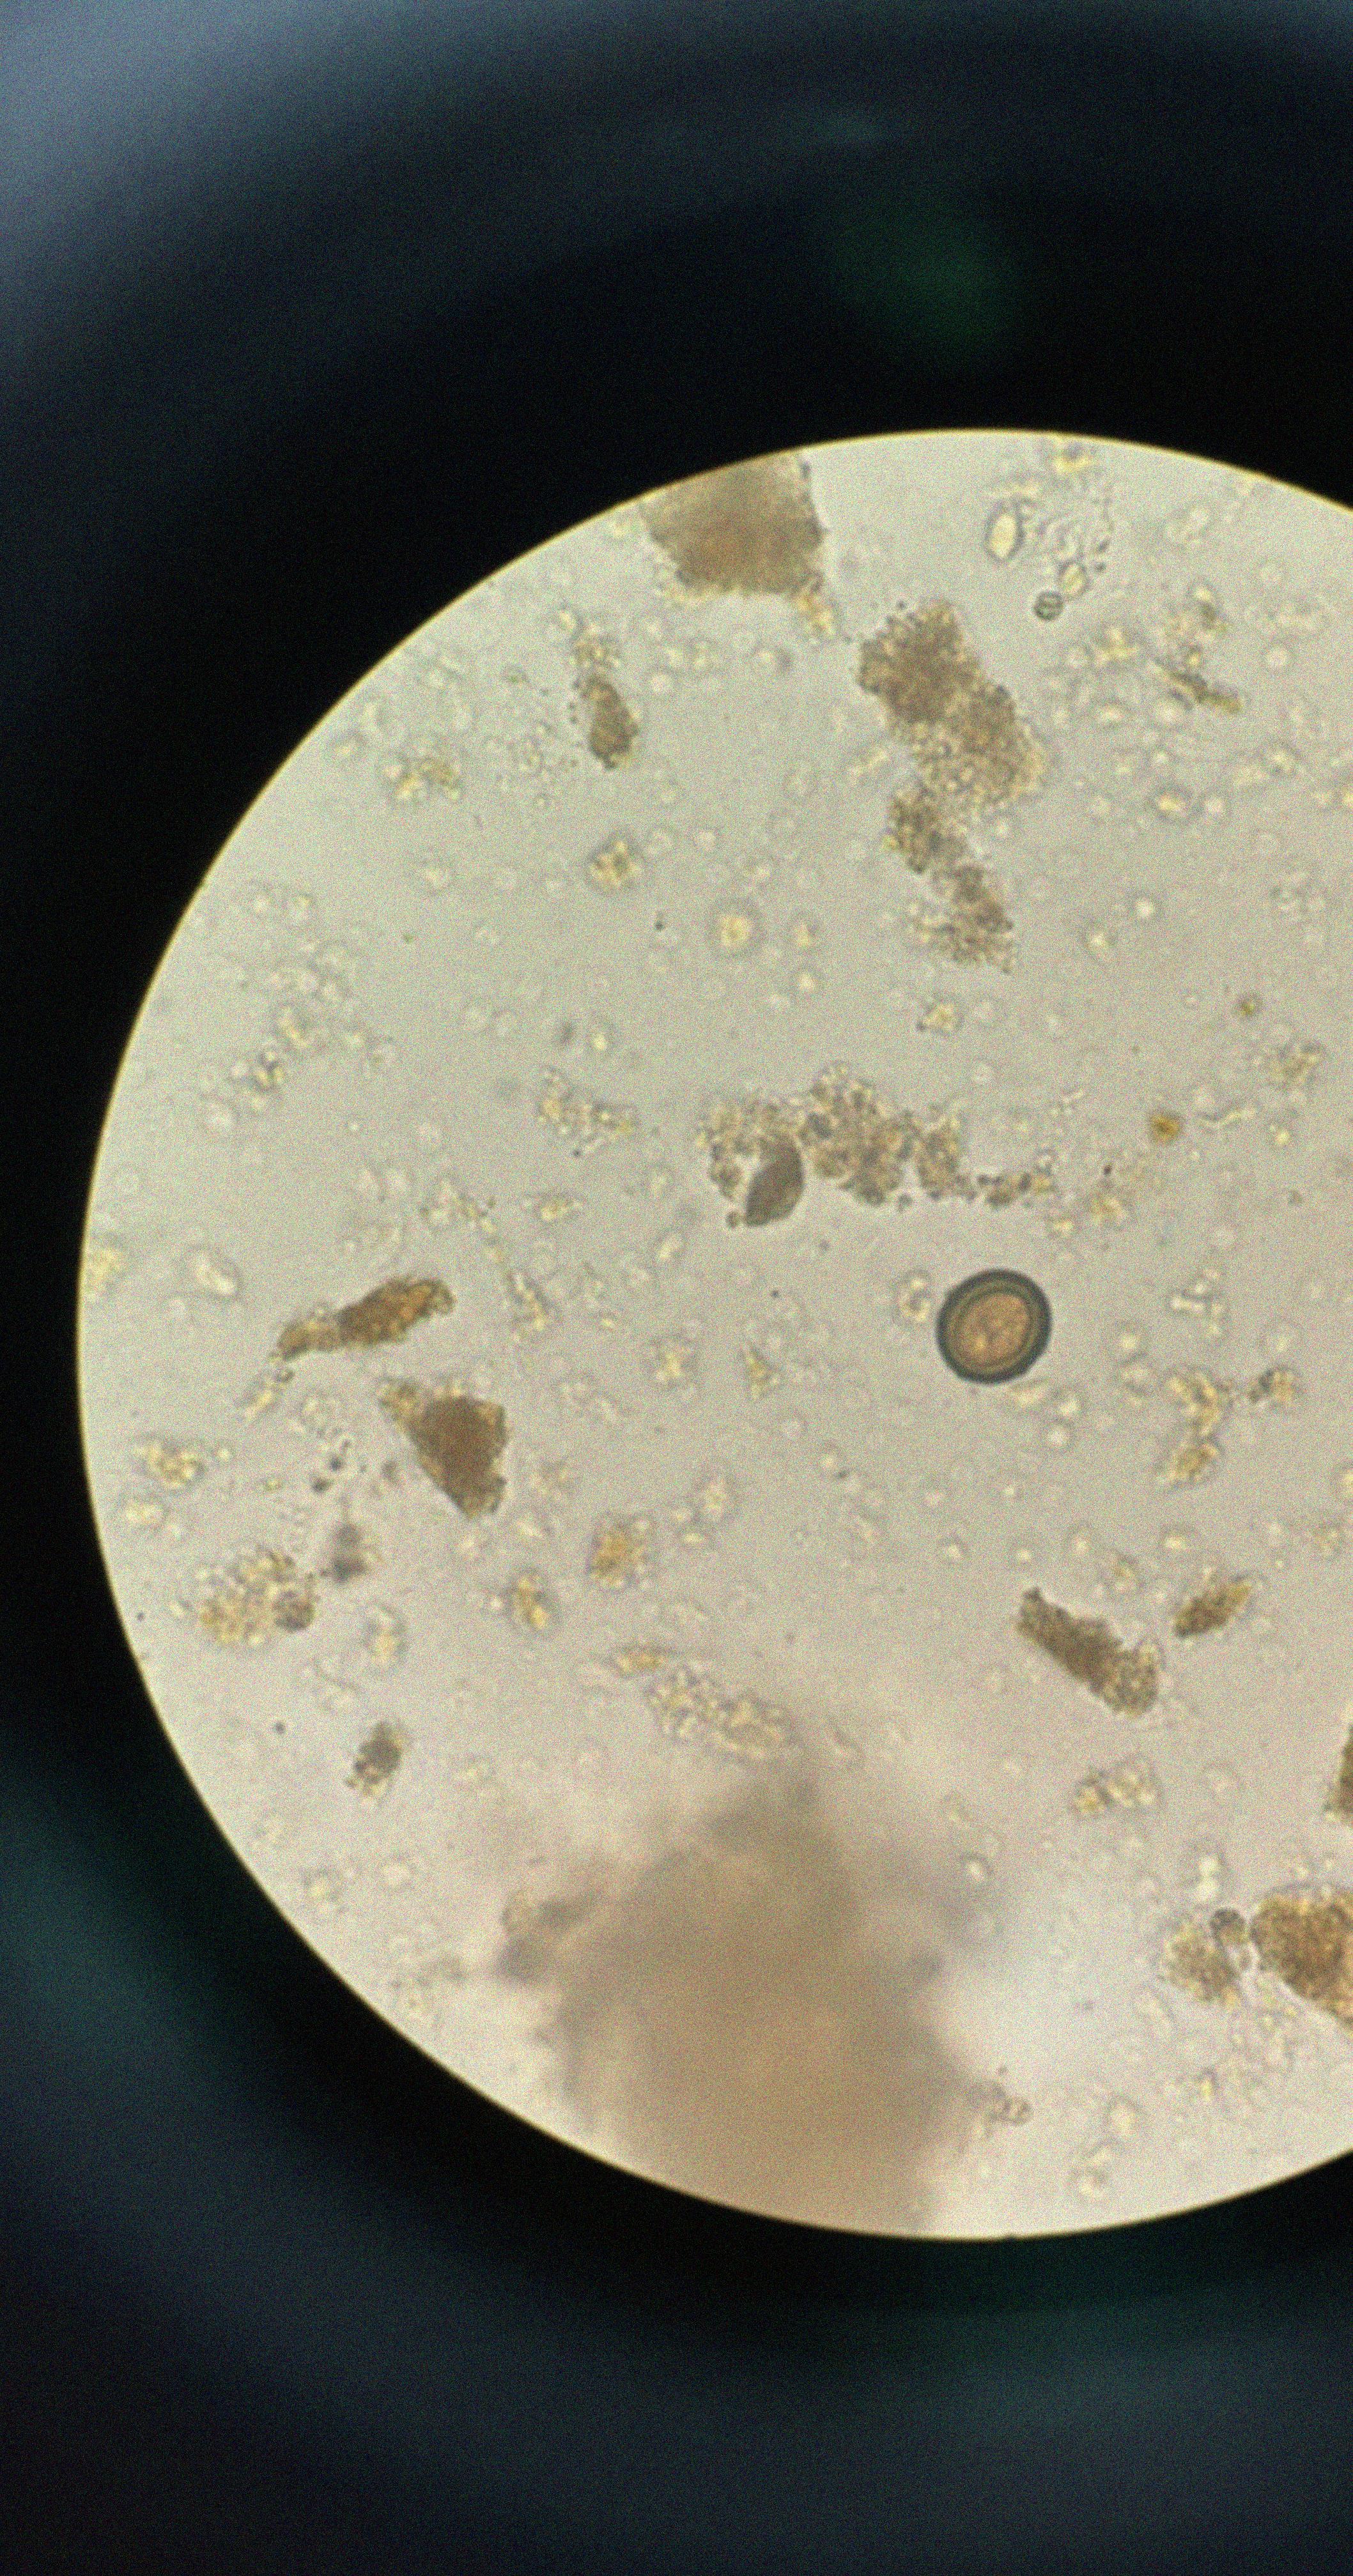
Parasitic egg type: Taenia spp. egg